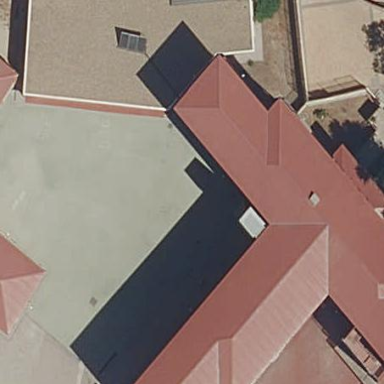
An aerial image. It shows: School building.